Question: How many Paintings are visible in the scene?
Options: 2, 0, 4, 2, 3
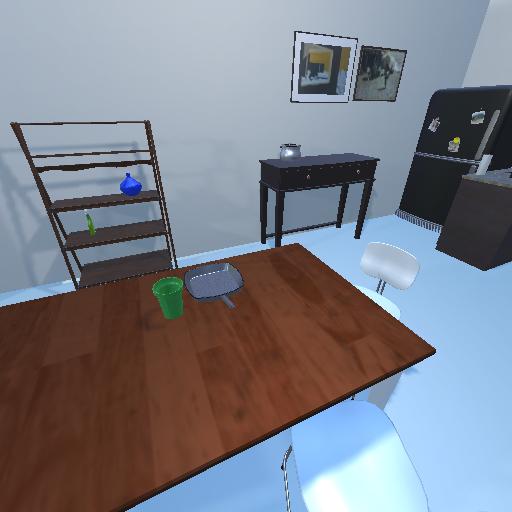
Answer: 2